Interaction volume radius: 5 \u00c5
Interaction volume height: 30 \u00c5
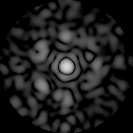
Disorder parameter: 0.7309